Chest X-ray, PA view. Patient: 56 years old, sex M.
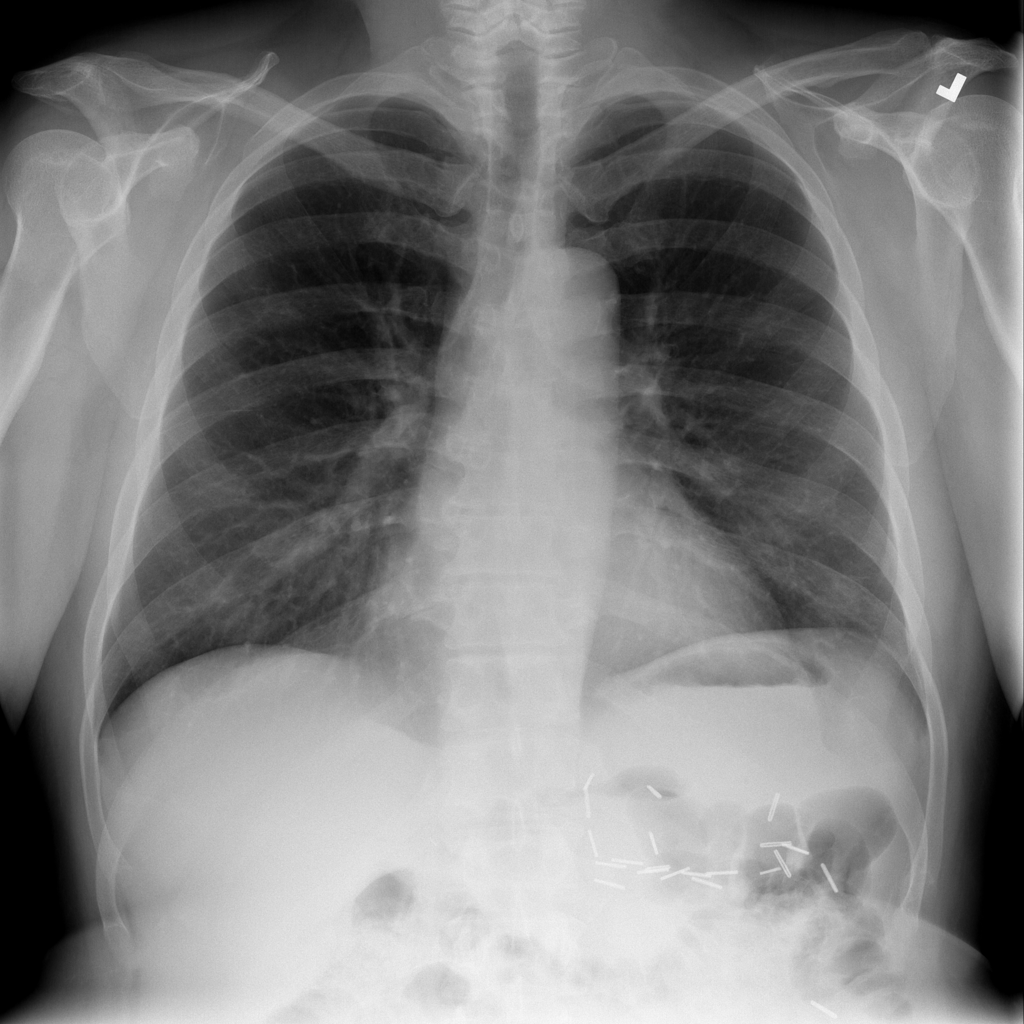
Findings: No Finding